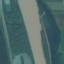
Land use / land cover class: River